Question: I am attempting to write a piece of code that is suppose to map data to RGB values, and one of the types of visualizations I am attempting to use is a diverging color map.
I am not exactly sure what the best way is to go about applying the colors. The current algorithm I am using is:
//F is the data point being checked
'''
if(F <= .5){
RGB[0] = F*510;
RGB[1] = F*510;
RGB[2] = F*254 + 128;
}else{
RGB[0] = 255 - (F-.5)*254;
RGB[1] = 255 - (F-.5)*510;
RGB[2] = 255 - (F-.5)*510;
}
'''
Where the key points for the curve are:
'''
F=0: (0,0,128)
F=0.5: (255,255,255)
F=1: (128, 0, 0)
'''
Are there any suggested algorithms out there for use instead of this, or is this hacked together piecewise function alright?
This is the image generated by this current algorithm.

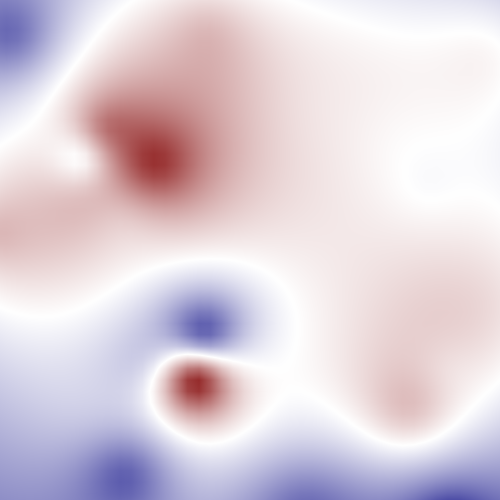
Answer: I think you should use a bar to test your function as it would be easier to see the transition 'speed' in linear data.
Here is a really good article for using the diverging colour maps: <URL>
It describes the mathematics behind it. I know it seems an overkill to go through Lab and MSH colour spaces for such a simple task, but if you want good quality colour maps it's really worth it.
Other than that, I don't know of any 'manual' implementation of the function (i.e. not using already complex functions from matlab or R)